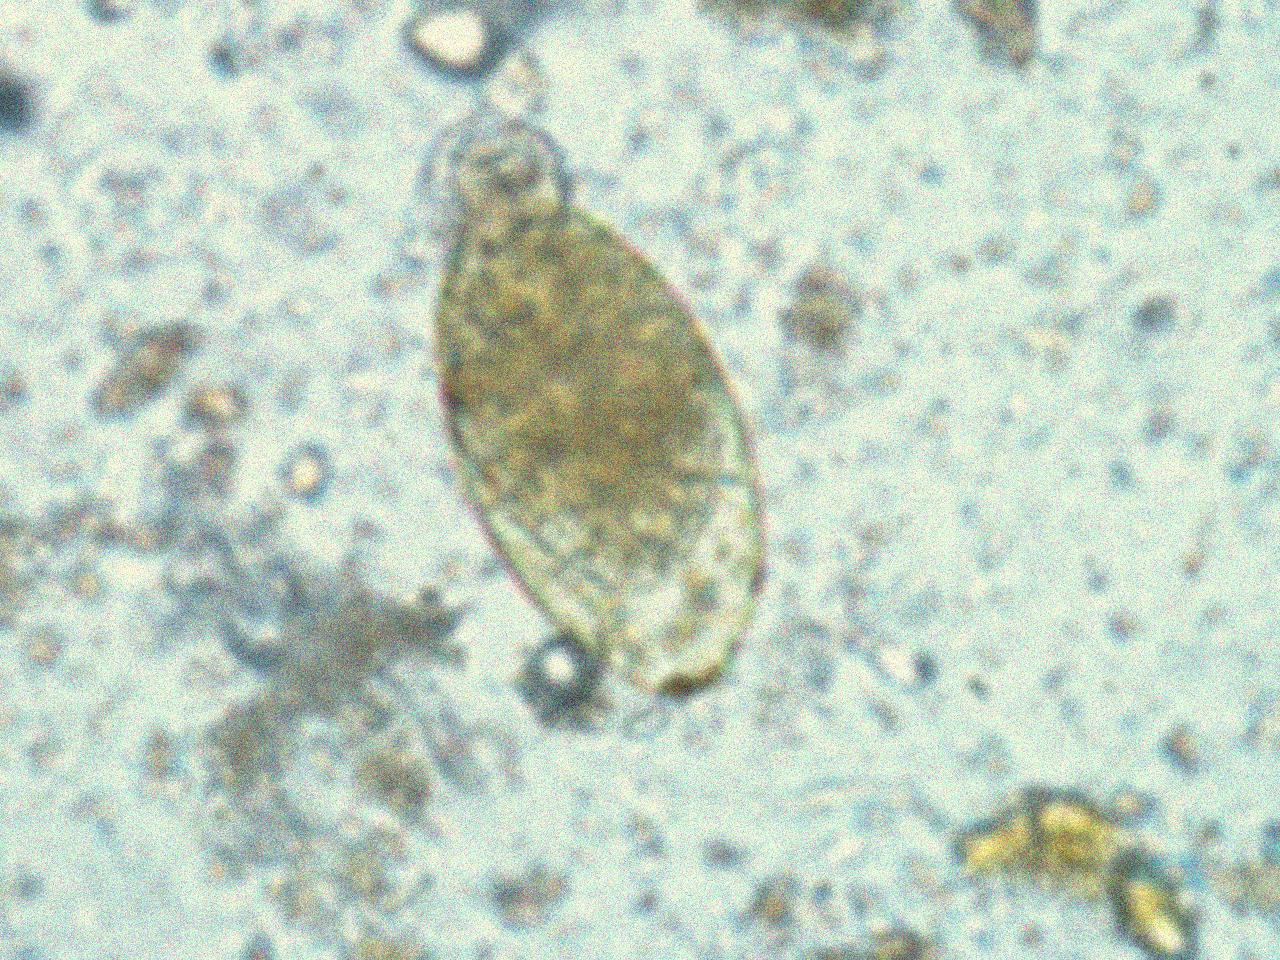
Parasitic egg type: Fasciolopsis buski